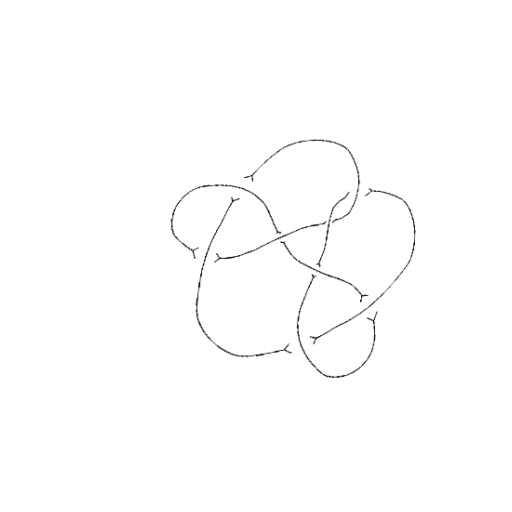
Crossing number: 8